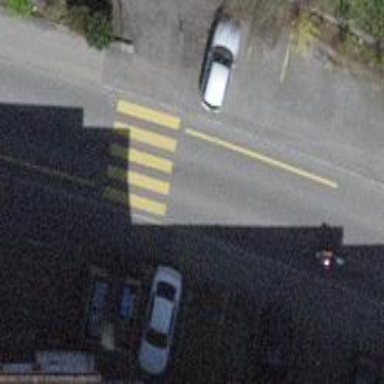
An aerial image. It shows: Kerb serving as barrier.